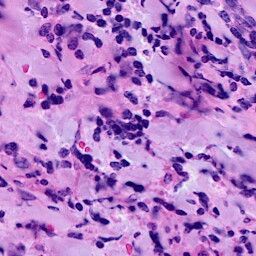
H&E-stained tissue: Breast